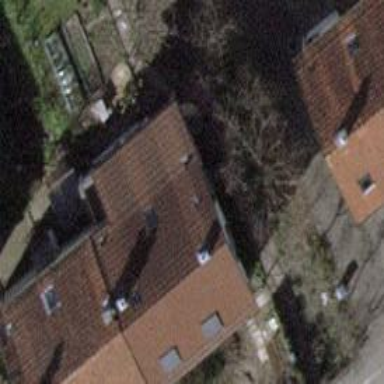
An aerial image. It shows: Semi-detached house.